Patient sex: M
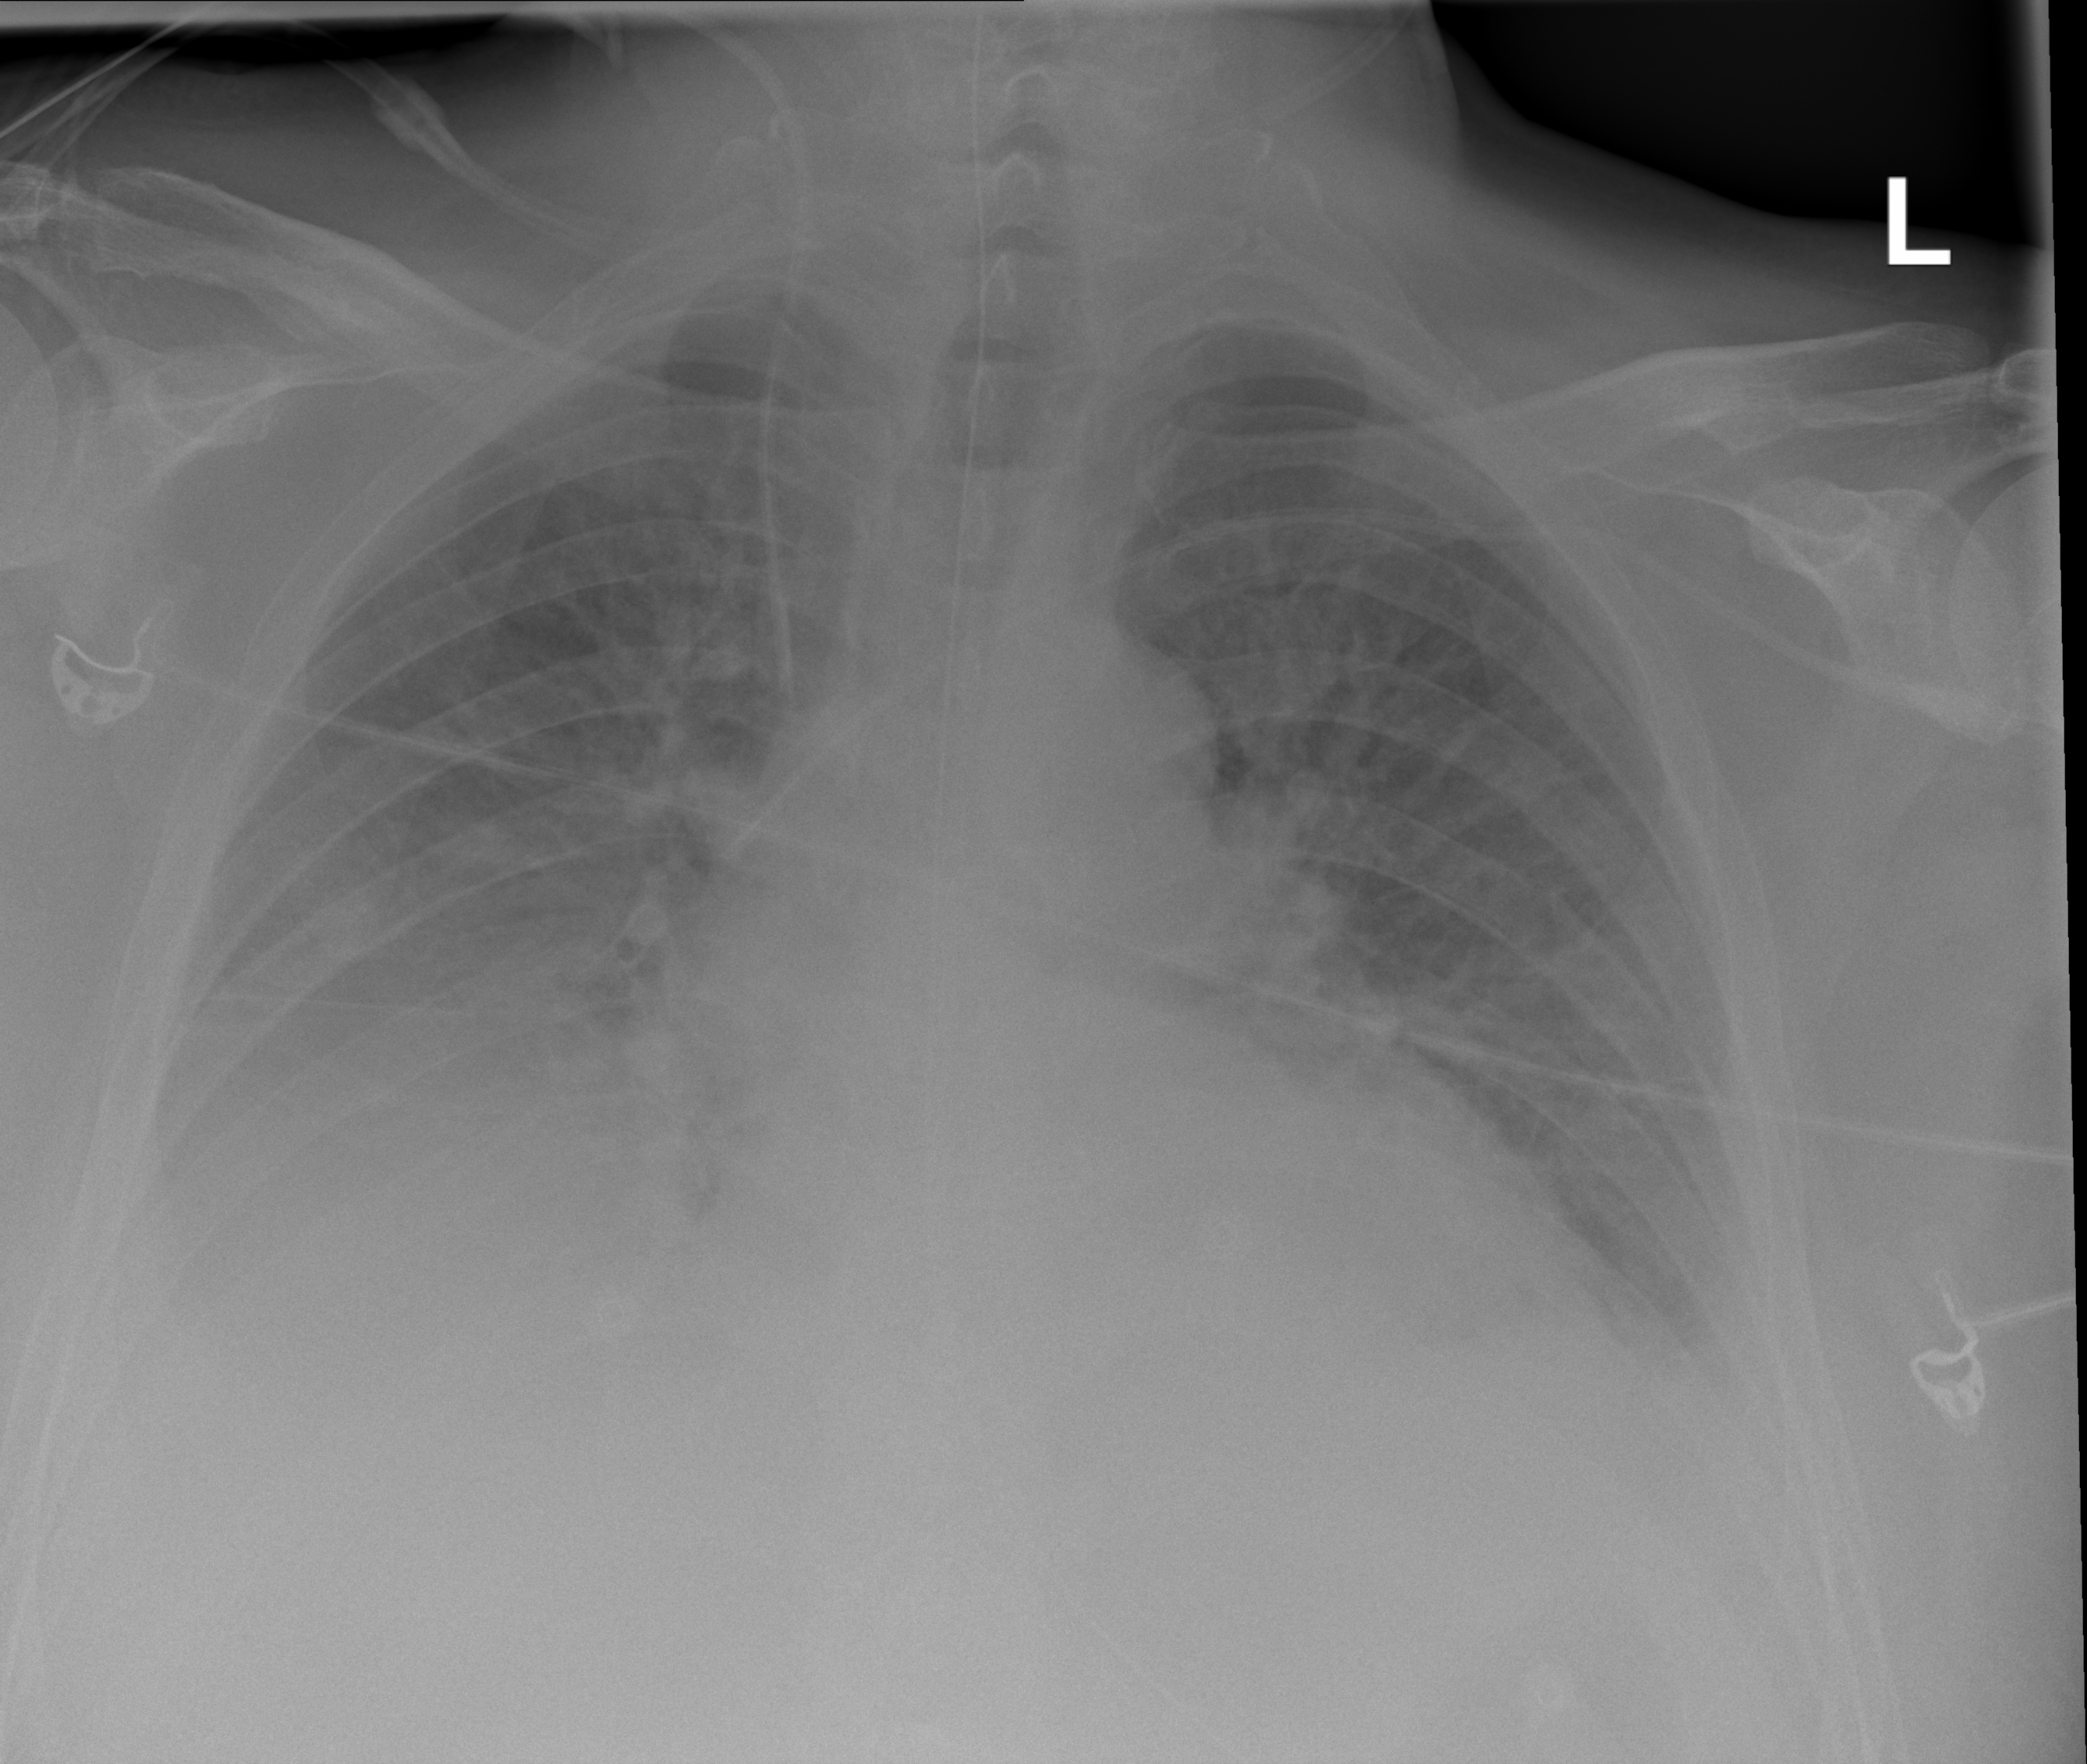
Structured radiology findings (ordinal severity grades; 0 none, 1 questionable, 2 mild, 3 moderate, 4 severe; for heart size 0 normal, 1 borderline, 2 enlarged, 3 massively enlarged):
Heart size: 0
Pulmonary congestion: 3
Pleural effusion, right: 3
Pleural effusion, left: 2
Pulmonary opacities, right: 2
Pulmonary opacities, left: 2
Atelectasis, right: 3
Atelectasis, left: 2